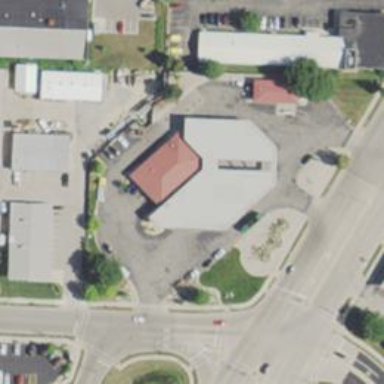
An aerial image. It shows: Fuel station located under roof.